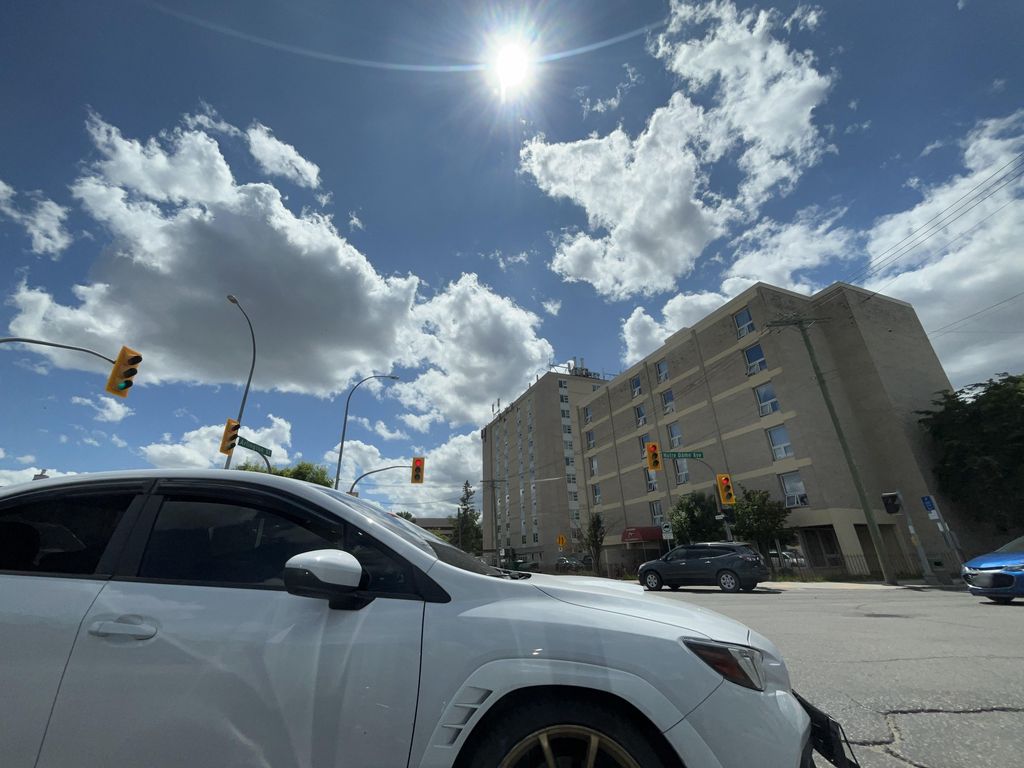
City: winnipeg